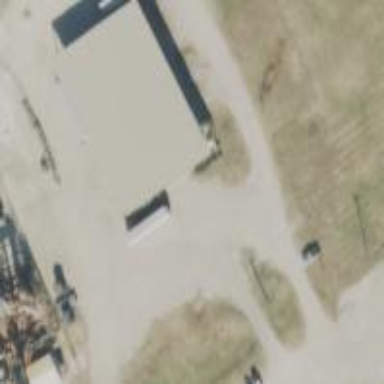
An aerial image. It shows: Recycling center.